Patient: sex F, age 68
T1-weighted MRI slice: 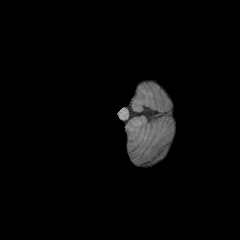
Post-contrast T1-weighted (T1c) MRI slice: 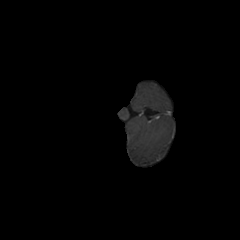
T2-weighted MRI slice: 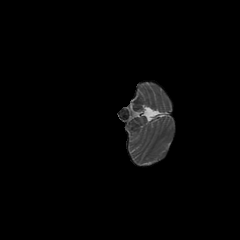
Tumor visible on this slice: no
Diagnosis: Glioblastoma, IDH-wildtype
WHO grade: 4